Question: I have the following 'MySQL' table.

I need to send the dealer name from 'android' app and send all matching rows to the app.I dont know how to set the 'php' output.I know i should encode using 'json_encode(array('stuff'));'
But i dont know how to format the data.Been checking <URL> It shows an example
'''
{"employees":[
{"firstName":"John", "lastName":"Doe"},
{"firstName":"Anna", "lastName":"Smith"},
{"firstName":"Peter", "lastName":"Jones"}
]}
'''
Should i use the same format?How to read this from android ?Im referring <URL>
EDIT:
'''
<?php
//$con goes here
$result=$conn->query("SELECT pname FROM products");
$response["stuff"] = array();
while($row = $result->fetch_assoc()) {
$stuff= array();
/* ADD THE TABLE COLUMNS TO THE JSON OBJECT CONTENTS */
$stuff["pname"] = $row['pname'];
array_push($response["stuff"], $stuff);
// $response[] = $row;
}
// success
$response["success"] = 1;
echo(json_encode($response));
/* CLOSE THE CONNECTION */
mysqli_close($conn );
?>
'''
JAVA Code:
'''
package com.example.testing;
import java.util.ArrayList;
import java.util.List;
import org.apache.http.NameValuePair;
import org.json.JSONArray;
import org.json.JSONObject;
import android.os.AsyncTask;
import android.util.Log;
class testing extends AsyncTask<Void, Void, Void> {
JSONParser jParser;
String URL_TO_PHP = "http://coolsite.com/dashboard/test.php";
String TAG_SUCCESS = "success";
String TAG_STUFF = "stuff";
protected Void doInBackground(Void... args) {
/* Building Parameters */
List <NameValuePair> params = new ArrayList<NameValuePair>();
/* getting JSON string from URL */
JSONObject json = jParser.makeHttpRequest(URL_TO_PHP, "GET", params);
try {
/* Checking for SUCCESS TAG */
int success = json.getInt(TAG_SUCCESS);
if (success == 1) {
JSONArray JAStuff = json.getJSONArray(TAG_STUFF);
/** CHECK THE NUMBER OF RECORDS **/
int intStuff = JAStuff.length();
if (intStuff != 0) {
for (int i = 0; i < JAStuff.length(); i++) {
JSONObject JOStuff = JAStuff.getJSONObject(i);
Log.e("ALL THE STUFF", JOStuff.toString());
}
}
}
} catch (Exception e) {
e.printStackTrace();
}
return null;
}
}
'''
'''
package com.example.testing;
import android.app.Activity;
import android.os.Bundle;
import android.view.Menu;
import android.view.MenuItem;
import android.view.View;
public class MainActivity extends Activity {
@Override
protected void onCreate(Bundle savedInstanceState) {
super.onCreate(savedInstanceState);
setContentView(R.layout.activity_main);
}
@Override
public boolean onCreateOptionsMenu(Menu menu) {
// Inflate the menu; this adds items to the action bar if it is present.
getMenuInflater().inflate(R.menu.main, menu);
return true;
}
@Override
public boolean onOptionsItemSelected(MenuItem item) {
// Handle action bar item clicks here. The action bar will
// automatically handle clicks on the Home/Up button, so long
// as you specify a parent activity in AndroidManifest.xml.
int id = item.getItemId();
if (id == R.id.action_settings) {
return true;
}
return super.onOptionsItemSelected(item);
}
public void onClick(View v) {
switch (v.getId()) {
case R.id.button1:
new testing().execute();
break;
default:
break;
}
}
}
'''
'''
<?xml version="1.0" encoding="utf-8"?>
<manifest xmlns:android="http://schemas.android.com/apk/res/android"
package="com.example.testing"
android:versionCode="1"
android:versionName="1.0" >
<uses-sdk
android:minSdkVersion="19"
android:targetSdkVersion="21" />
<uses-permission android:name="android.permission.INTERNET" />
<application
android:allowBackup="true"
android:icon="@drawable/ic_launcher"
android:label="@string/app_name"
android:theme="@style/AppTheme" >
<activity
android:name=".MainActivity"
android:label="@string/app_name" >
<intent-filter>
<action android:name="android.intent.action.MAIN" />
<category android:name="android.intent.category.LAUNCHER" />
</intent-filter>
</activity>
</application>
</manifest>
'''
'''
{"stuff":[{"pname":"Advocates"},{"pname":"Notaries"},{"pname":"Agriculture \/ Fertilizer"},{"pname":"Airconditioners"},{"pname":"Animation"},{"pname":"Airline Companies"},{"pname":"Aluminium Fabricators"},{"pname":"Amusement Parks"},{"pname":"Pets shop"},{"pname":"Association \/ Societies"},{"pname":"Astrology"},{"pname":"Attestation Service"},{"pname":"Auditorium"},{"pname":"Automobiles Accessories"},{"pname":"Automobile Dealers"},{"pname":"Ayurveda"},{"pname":"Gifts Articles"},{"pname":"Bags"},{"pname":"Batteries"},{"pname":"Bearings"},{"pname":"Beauty Parlours \/ Spa"},{"pname":"Magazine Dealers"},{"pname":"Building Contractors"},{"pname":"Building Materials"},{"pname":"Cameras"},{"pname":"Cast Iron Products"},{"pname":"Home Delivery"},{"pname":"Cements Wholesale \/ Retail"},{"pname":"Chemicals"},{"pname":"Contractors"},{"pname":"Consultants"},{"pname":"Parcel Services"},{"pname":"Crockery"},{"pname":"Dental Clinics"},{"pname":"Cyber Parks"},{"pname":"Dance School\/Costumes"},{"pname":"Diagnostics Labs& X-Rays"},{"pname":"Distance Education"},{"pname":"Driving Schools"},{"pname":"Dry Cleaners"},{"pname":"DTH Services"},{"pname":"DTP Centers"},{"pname":"Electrical Contractors \/ Services"},{"pname":"Electronics Equipment \/ Servicing"},{"pname":"Coaching Centre"},{"pname":"Event Management"},{"pname":"Fancy \/ Stationery"},{"pname":"Pooja stores"},{"pname":"Food Products"},{"pname":"Foot Wear"},{"pname":"Foreign Exchange"},{"pname":"Furniture shop"},{"pname":"Granites \/ Marbles"},{"pname":"Hospitals \/ Clinics"},{"pname":"Computer Accessories"},{"pname":"Kitchen Cabinets"},{"pname":"Library"},{"pname":"Lights \/ Fittings"},{"pname":"Mobile Phone Accesseries"},{"pname":"Machinery \/ Tools"},{"pname":"Timber Manufacturer"},{"pname":"Real Estate Agents"},{"pname":"Security Services"},{"pname":"Solar Products"},{"pname":"Health & Fitness"},{"pname":"Travel Agencies"},{"pname":"Used Car \/ Bikes"},{"pname":"Waste Management"},{"pname":"Watches & Clocks"},{"pname":"Handicrafts"},{"pname":"Doors & Windows"}],"success":1}
'''
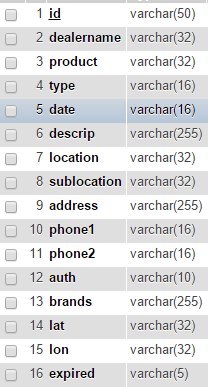
Answer: Since you post does not mention a working PHP file, I will include it for the sake of completeness. This could be a long () post....
So, first. This is an example of a PHP file that is stored with the name in at this location: 'c:\wamp\www\some_folder_name\my_test.php' ()
Now, let me explain the important portions of this PHP. These parameters should be configured to use your settings:
'''
$DB_HOST = 'YOUR_IP_ADDRESS';
$DB_UNAME = 'MYSQL_USERNAME';
$DB_PWD = 'MYSQL_USER'S_PASSWORD';
$DB_DATABASE = 'DATABASE_NAME';
'''
The IP Address should be either localhost or the IP address of the computer hosting the MySQL database. Preferably an IP address so you can test on physical devices. using would work only on Virtual Devices.
Next up is adding the columns to an array that will construct a single record () in the JSON response. Take a look at this line for example:
'''
$stuff["id"] = $row['id'];
'''
The '$stuff["id"]' will basically become the in the resulting JSON Object whereas the '$row['id']' is what indicates the column name from your DB's table. So the '$row["...."]' has to be identical to the column names in the DB table. While the '$stuff["...."]' can be just about anything. As long as it makes sense to you.
This line 'echo(json_encode($response));' will the response into a JSON format.
Now lets look at the Java code. First up in this is a class that will help you parse through the result. It was taken off a tutorial off a website (). Just copy an paste the following code in a Java class. No need to change anything in this file. Do give it a good read to understand how it works. I have it named ():
Finally, how would to actually get the resulting JSON and parse it in an 'Activity' / 'Fragment'.
I parse the data in an 'AsyncTask', which is required anyway considering you will be performing a network operation. ()
1. This String URL_TO_PHP = "http://IP_ADDRESS/some_folder_name/my_test.php"; needs to have either an IP address such as 192.168.0.x or if you are testing on a virtual device, it should be 10.0.2.2. The earlier (192..) won't work on an emulator and the later (10.0...) won't work on a physical device.
2. In this: String TAG_STUFF = "stuff";, the "stuff" corresponds with this from the PHP file: $response["stuff"] = array();. The TAG_STUFF should basically use whats in $response["stuff"].
Hope all the above makes sense. Comment if you need help. ;-)
This is very weird indeed. But, I have a working solution. When using the OP's code, the application indeed crashes. For lack of time to test why it crashes, I am instead posting a solution directly.
First, instead of keeping 'testing' as an independent class, create it as an inner class back in the 'MainActivity'.
'''
class testing extends AsyncTask<Void, Void, Void> {
....
}
'''
Second, declare the variables globally ('jParser''URL_TO_PHP'), as against the current declarations before the 'onPreExecute()'. See the complete solution below for clarity...
'''
public class MainActivity extends Activity {
JSONParser jParser;
String URL_TO_PHP = "http://testbox.site50.net/test.php";
String TAG_SUCCESS = "success";
String TAG_STUFF = "stuff";
@Override
protected void onCreate(Bundle savedInstanceState) {
super.onCreate(savedInstanceState);
setContentView(R.layout.activity_main);
}
....
public void onClick(View v) {
switch (v.getId()) {
case R.id.button1:
new testing().execute();
break;
default:
break;
}
}
private class testing extends AsyncTask<Void, Void, Void> {
@Override
protected void onPreExecute() {
super.onPreExecute();
}
@Override
protected Void doInBackground(Void... args) {
/* Building Parameters */
List<NameValuePair> params = new ArrayList<>();
/* getting JSON string from URL */
JSONObject json = jParser.makeHttpRequest(URL_TO_PHP, "GET", params);
try {
/* Checking for SUCCESS TAG */
int success = json.getInt(TAG_SUCCESS);
if (success == 1) {
JSONArray JAStuff = json.getJSONArray(TAG_STUFF);
/** CHECK THE NUMBER OF RECORDS **/
int intStuff = JAStuff.length();
if (intStuff != 0) {
for (int i = 0; i < JAStuff.length(); i++) {
JSONObject JOStuff = JAStuff.getJSONObject(i);
Log.e("ALL THE STUFF", JOStuff.toString());
}
}
}
} catch (Exception e) {
e.printStackTrace();
}
return null;
}
@Override
protected void onPostExecute(Void aVoid) {
super.onPostExecute(aVoid);
}
}
}
'''
While testing, I also took a screengrab of the results. Here it is:

Again, because I am stretched a little thin at the moment, I won't be able to go find out what really is causing the crash in the OP's code. But it's intriguing enough to find out..